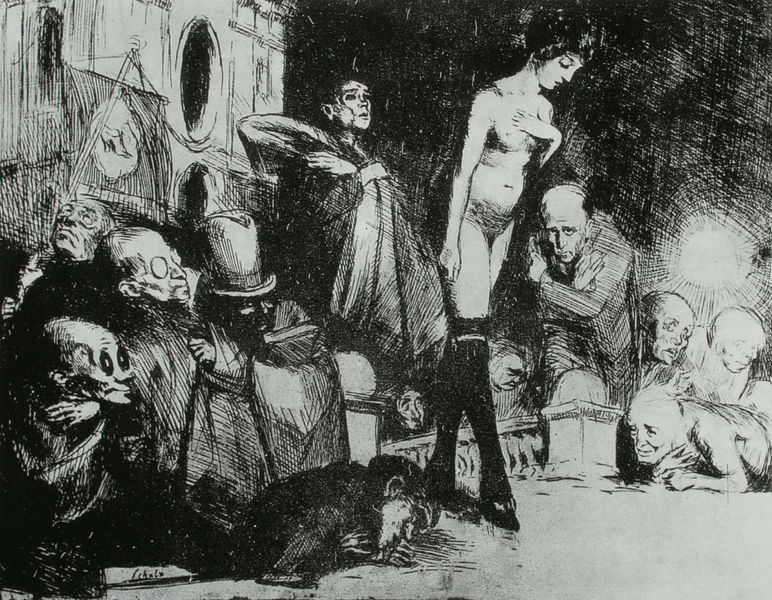
Titel: Feierliche Prozession
Künstler: Bruno Schulz
Standort: Krakau
Institution: Bibliothek Jagellonne
Schlagwörter: akt, dunkel, hand, kopf, körper, mann, nackt, schatten, umhang, weiß, frauen, menschen, mädchen, brust, busen, fenster, frau, frisur, grau, haar, hell, hut, kleid, kleider, licht, mund, männer, nacht, nase, profil, raum, schwarz, skizze, stirn, symbol, säule, zeichnung, zimmer, blick, dame, haus, zaun, herren, leute, zylinder, alt, jung, wand, alte, arm, arme, augen, blicke, gesicht, kleidung, mensch, hals, innenraum, schauen, kirche, sonne, auge, haare, mantel, pose, bühne, prostituierte, publikum, theater, lippen, schulter, schultern, schön, beine, taille, bein, brüste, schiff, wangen, düster, schuhe, fahne, flagge, moderne, modern, mauer, grafik, graphik, linien, platz, vorführung, banner, treppe, karikatur, weib, geländer, strumpf, nabel, bauch, nackte, wange, bauchnabel, erotisch, scham, kokett, striche, wände, strümpfe, tusche, mond, greis, balustrade, linie, kontur, druck, radierung, stich, brille, konturen, strich, mäntel, schuh, allegorie, anschauen, bordel, daumier, totenkopf, mauern, hüfte, alptraum, wesen, fabelwesen, verbeugen, verbeugung, umhänge, ballustrade, ansehen, kupferstich, sexy, ungeheuer, show, decoltee, greise, kubin, grotesk, demut, monster, federzeichnung, kaltnadel, liniear, ätzradierung, glotzen, nutte, blinde, symbolisch, schamhaar, strapse, karikaturen, hure, demütig, odilon redon, decolette, begaffen, demütigung, gaffen, kokotte, prostitution, schamhaft, straps, säure, gaffer, erotick, burlesque